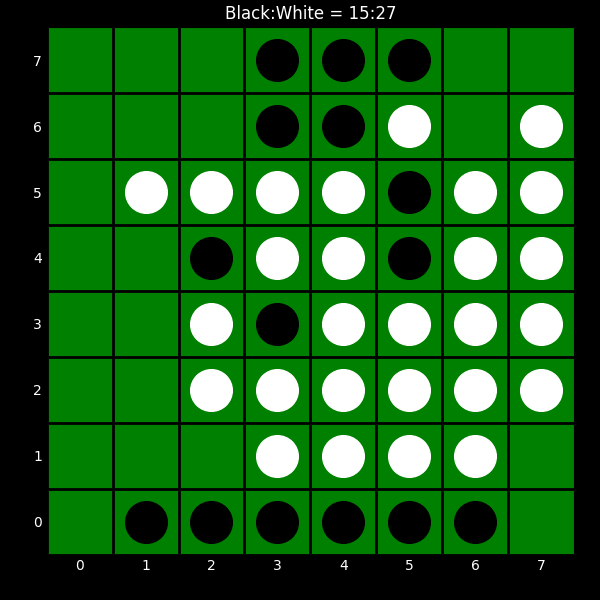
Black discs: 15
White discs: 27